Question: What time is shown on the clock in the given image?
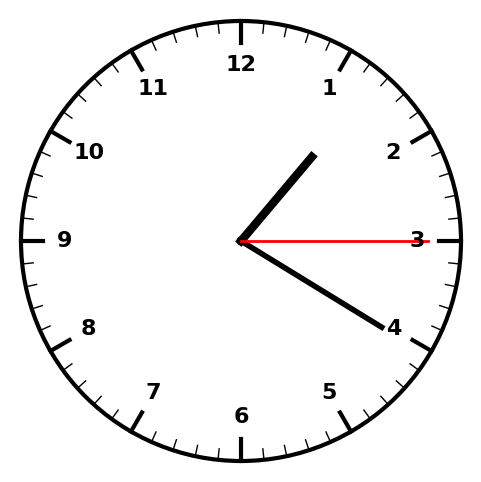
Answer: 01:20:15